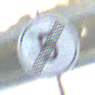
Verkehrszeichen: EndeGeschwindigkeit5
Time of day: SunriseSunset
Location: Outdoor (Urban)
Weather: Clear
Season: NotSpecified
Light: Natural